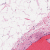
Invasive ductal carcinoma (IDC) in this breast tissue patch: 0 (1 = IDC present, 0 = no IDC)